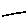
Label: line